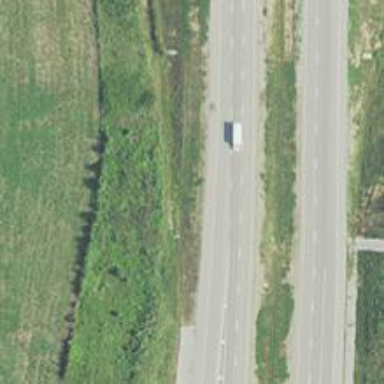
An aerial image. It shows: Motorway.